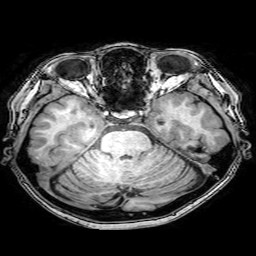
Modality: T1w
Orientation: coronal
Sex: female
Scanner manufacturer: philips
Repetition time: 0.008303 s
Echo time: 0.00385 s